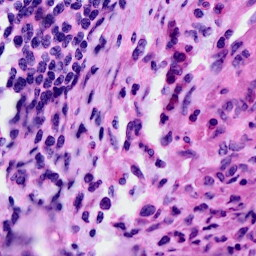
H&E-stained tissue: Cervix